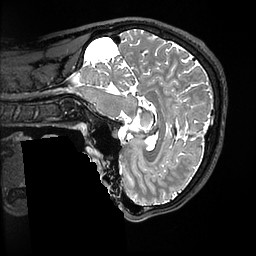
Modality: T2w
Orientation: sagittal
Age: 24
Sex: male
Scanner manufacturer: ge
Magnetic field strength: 3 T
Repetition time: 3.202 s
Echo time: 0.05862 s